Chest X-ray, PA view. Patient: 66 years old, sex F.
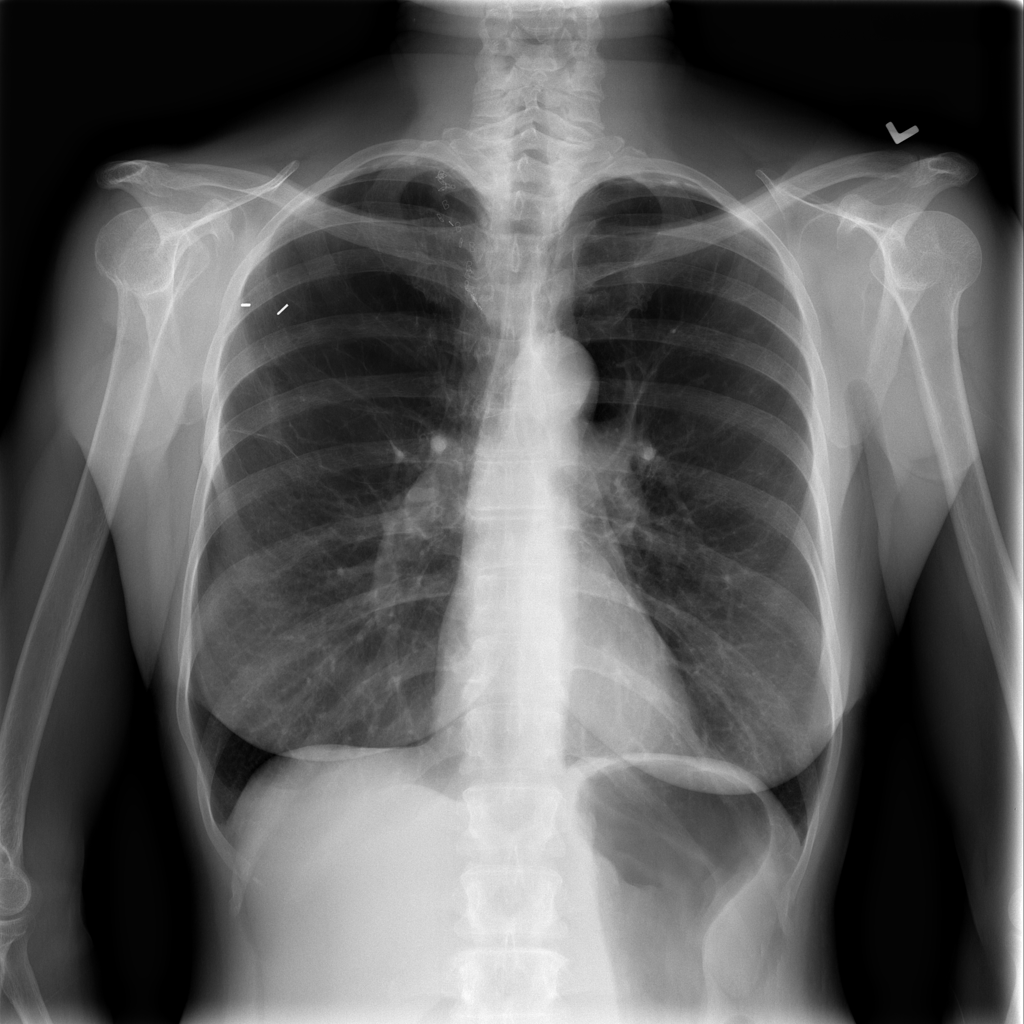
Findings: No Finding